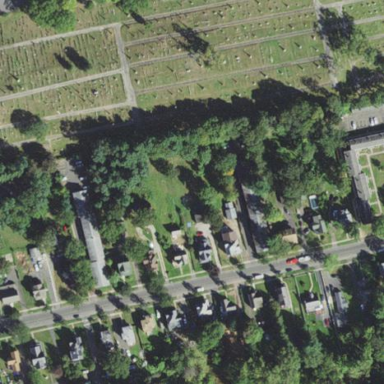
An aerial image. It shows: Private cemetery known as grave yard.